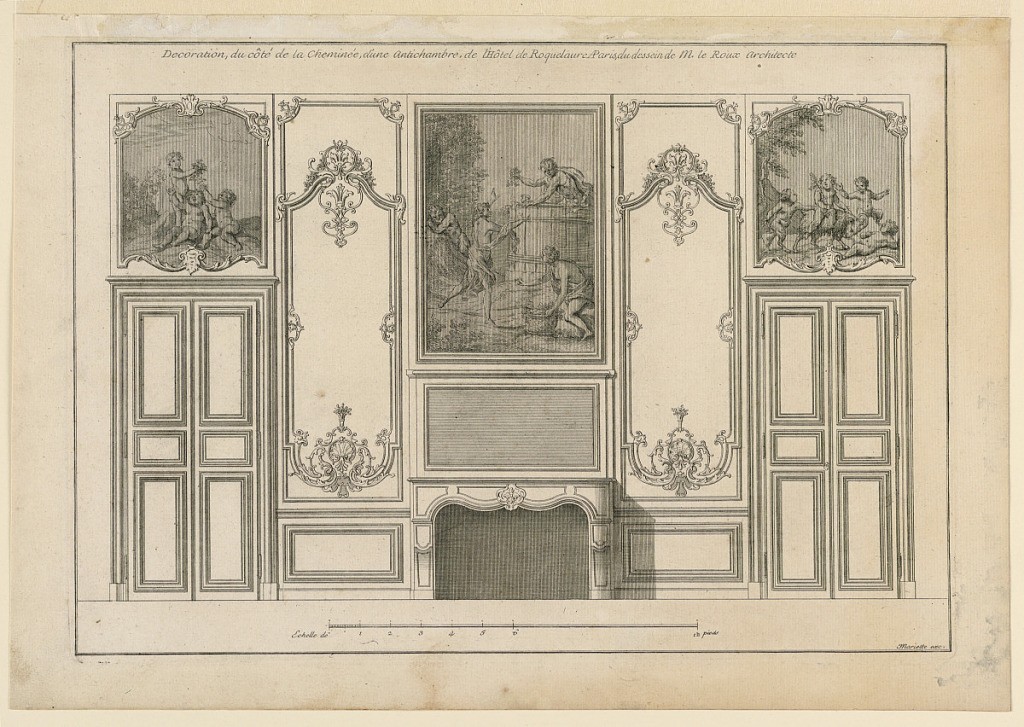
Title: Decoration of the Fireplace Wall in Entrance Hall of Hotel Roquelaure
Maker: Jean-Baptiste Le Roux, French, ca. 1677-1746
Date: ca. 1727
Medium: Etching on paper
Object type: Print
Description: Elevation of a wall with fireplace in the middle, flanked by double doors. Paintings on overdoors and mantelpiece. Panels between doors and fireplace decorated with acanthus scroll, shell, and flower basket carvings. Inscribed, upper margin: "Decoration du côté de la Cheminée d'une Antichambre de Hotel de Roquelaure A Paris du dessein de M. le Roux Architecte"; lower right: "Mariette exc."